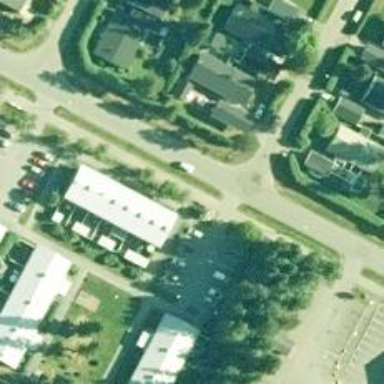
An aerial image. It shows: Cycleway.